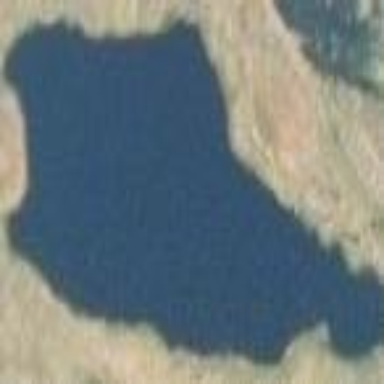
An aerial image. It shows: Serene lake surrounded by nature.